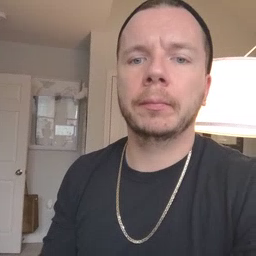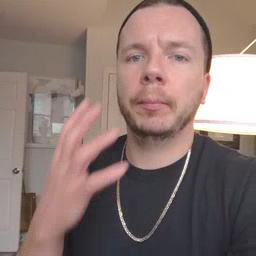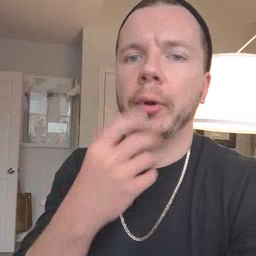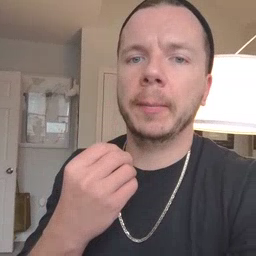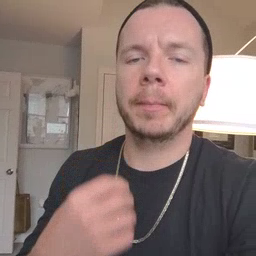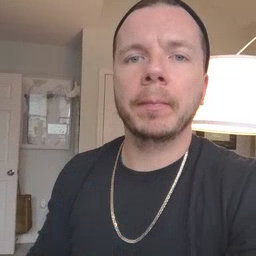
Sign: pretty